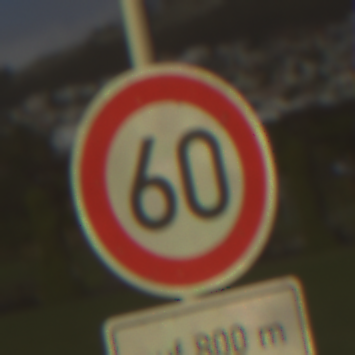
Verkehrszeichen: Geschwindigkeit60
Zusatzzeichen unten: LaengeEinerStrecke5
Umgebung: Outdoor, Suburban
Tageszeit: MorningAfternoon
Wetter: PartlyCloudy
Licht: Natural
Jahreszeit: NotSpecified
Kontrast: HighContrast